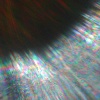
Label: sunburn